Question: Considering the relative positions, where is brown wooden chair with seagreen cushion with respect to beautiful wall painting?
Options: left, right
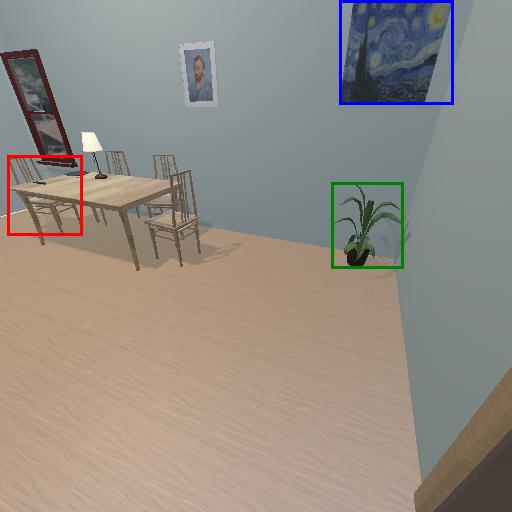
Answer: left